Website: crate-barrel
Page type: account-dashboard
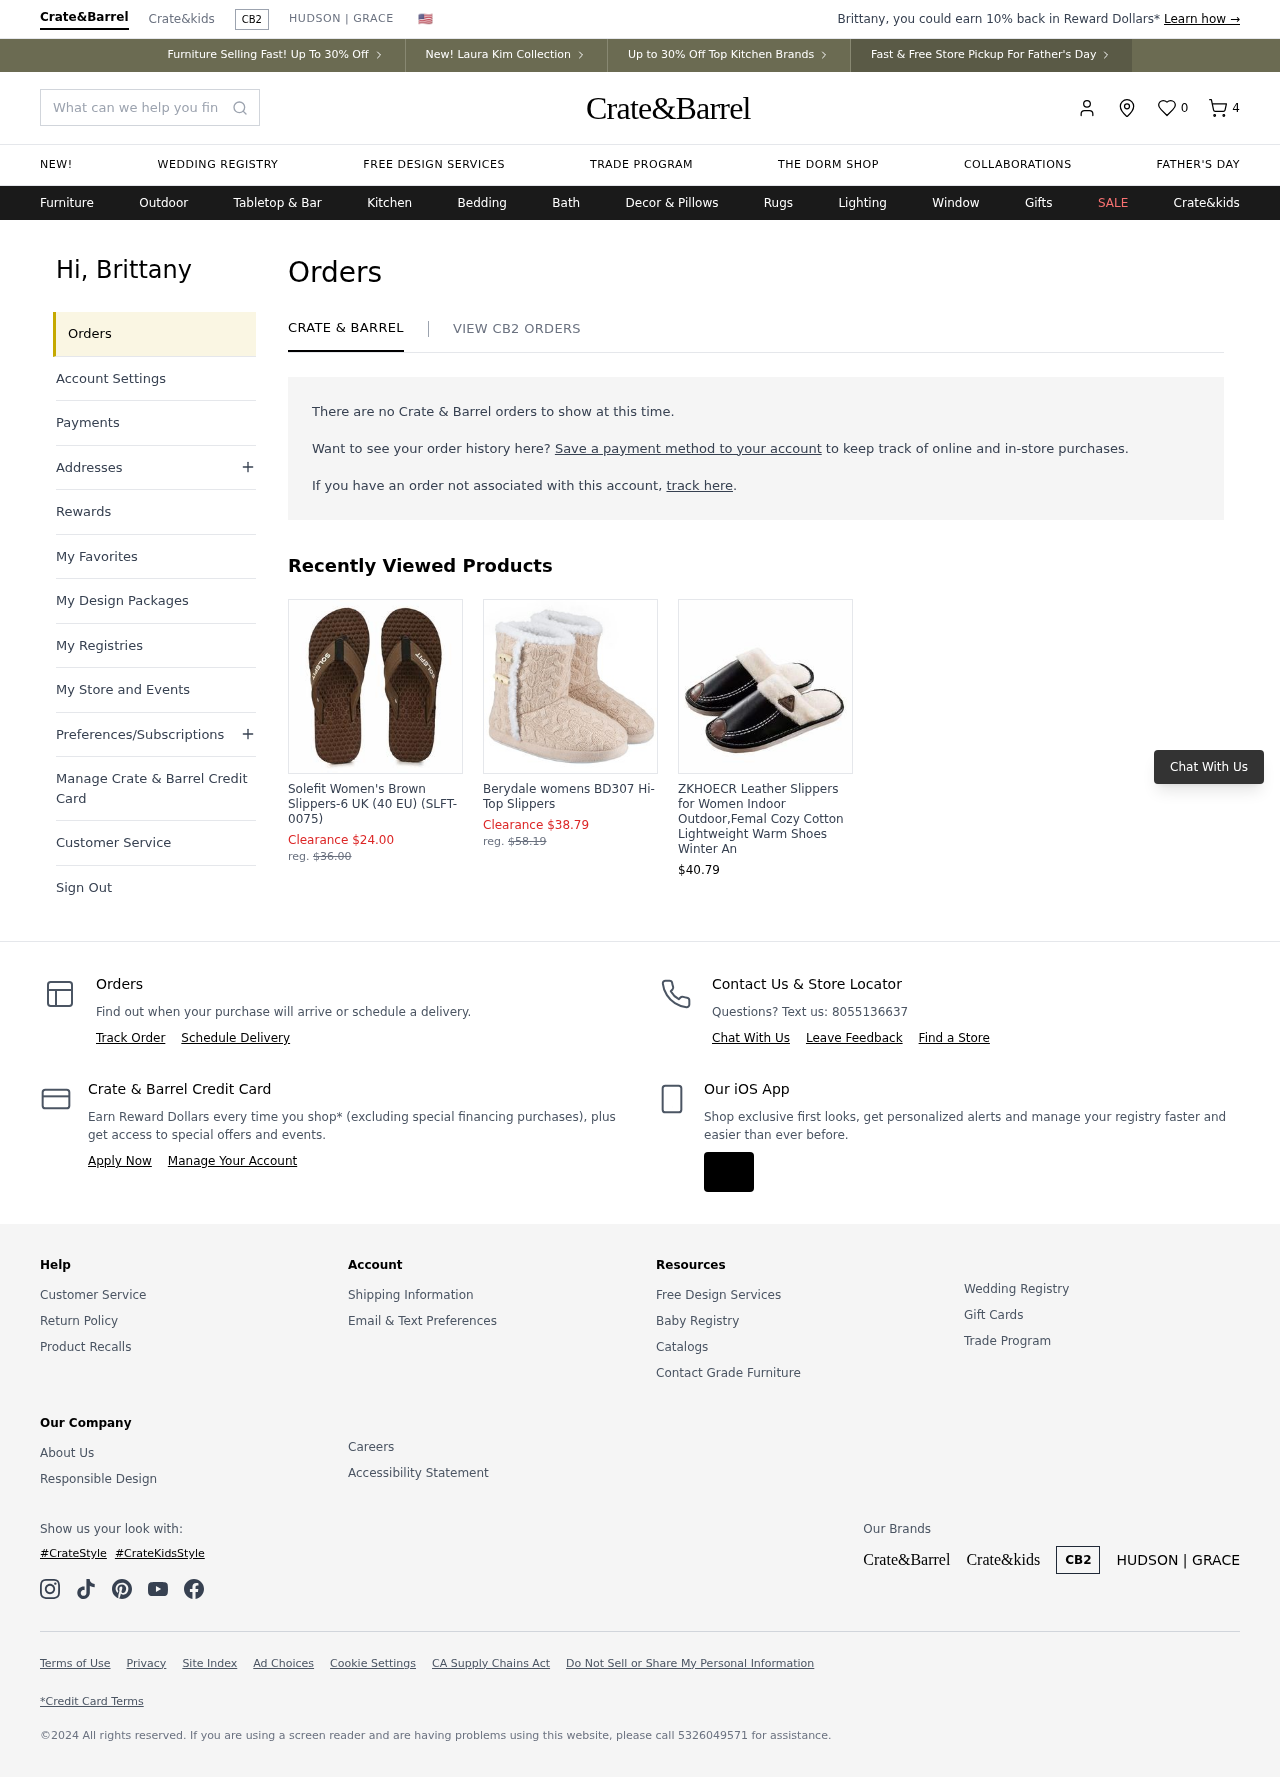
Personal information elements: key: PII_FIRSTNAME
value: Brittany
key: PII_PHONE_ALT
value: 5326049571
Product elements: key: PRODUCT1_NAME
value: Solefit Women's Brown Slippers-6 UK (40 EU) (SLFT-0075)
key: PRODUCT1_PRICE
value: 24
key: PRODUCT2_NAME
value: Berydale womens BD307 Hi-Top Slippers
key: PRODUCT2_PRICE
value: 38.79
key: PRODUCT3_NAME
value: ZKHOECR Leather Slippers for Women Indoor Outdoor,Femal Cozy Cotton Lightweight Warm Shoes Winter An
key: PRODUCT3_PRICE
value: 40.79
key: PRODUCT1_ORIGINAL_PRICE
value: $36.00
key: PRODUCT2_ORIGINAL_PRICE
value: $58.19
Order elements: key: ORDER_NUM_ITEMS
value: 4
Search elements: key: HEADER_SEARCH
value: What can we help you find?
Other elements: key: FAVORITES_COUNT
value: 0